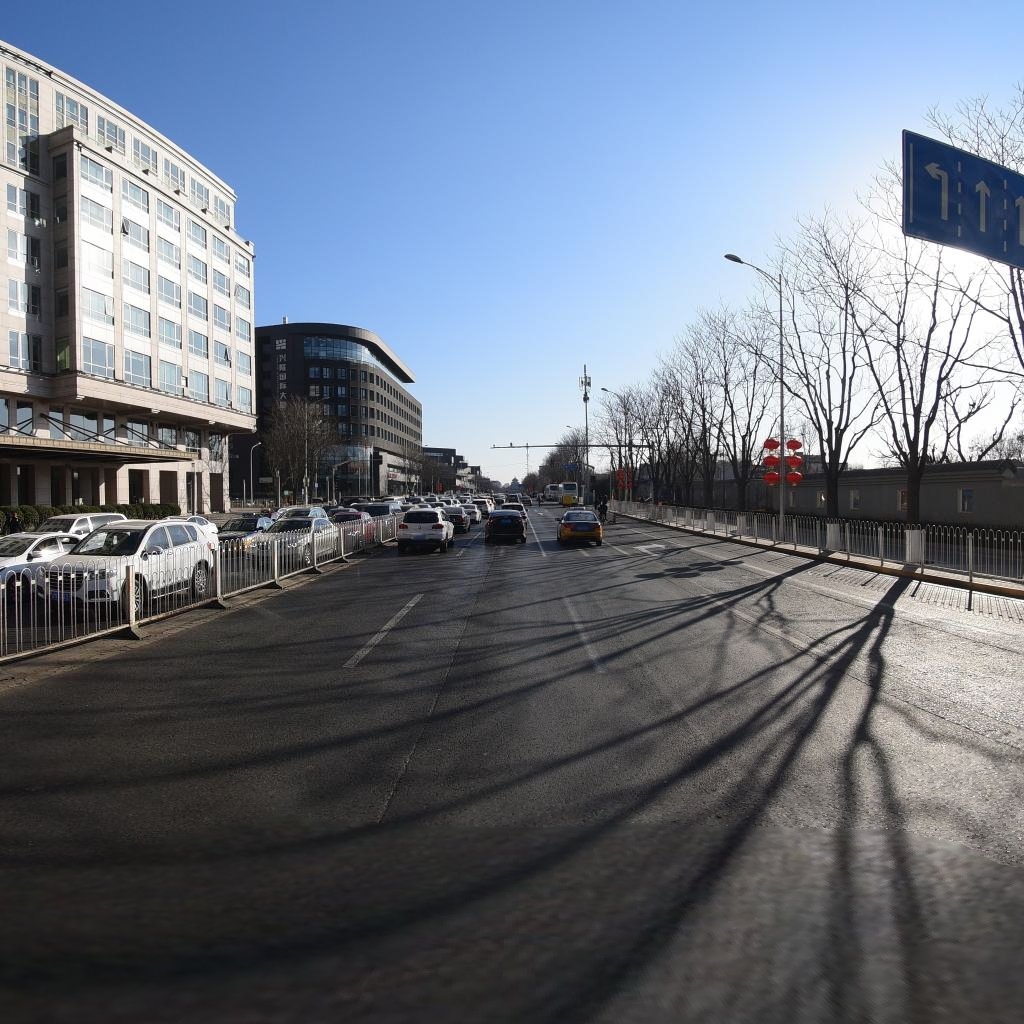
Region: Dongcheng
Road damage annotations: longitudinal crack, longitudinal crack, longitudinal crack